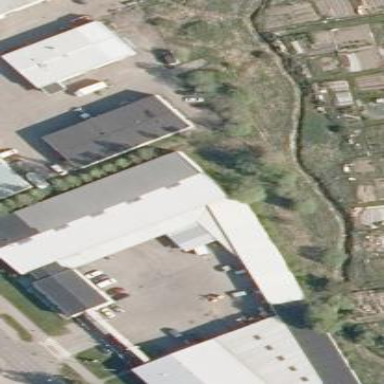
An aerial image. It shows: Industrial building with gabled roof.